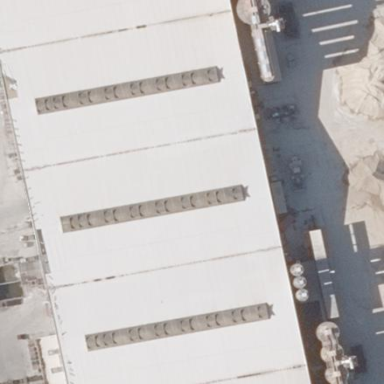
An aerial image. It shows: Industrial building.